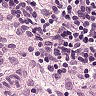
Metastatic tissue present: no